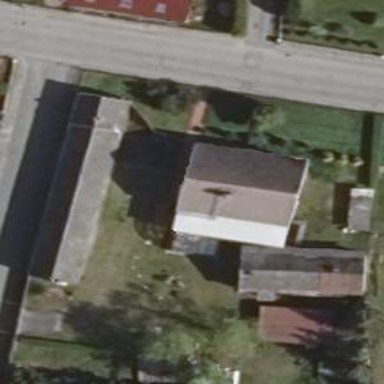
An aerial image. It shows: Residential building.